Field crop: maize
Growth stage: 2
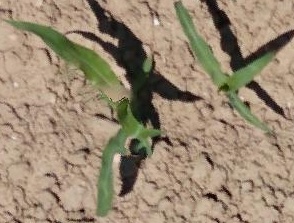
Species: maize